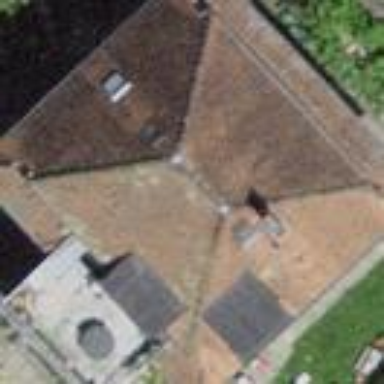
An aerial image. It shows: Building with hipped roof made of roof tiles.